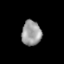
Tissue: lung
Cell type: Epithelial cells
Senescence score: 0.2155
Nuclear area (px): 486
Mean DAPI intensity: 153.169